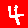
Digit: 4